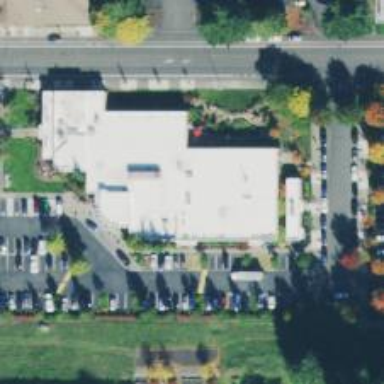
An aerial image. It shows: Healthcare clinic is depicted in the image.